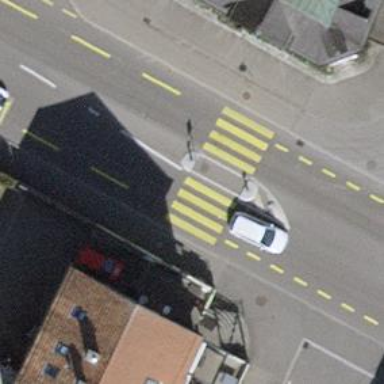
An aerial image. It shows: Uncontrolled road crossing with pedestrian island.